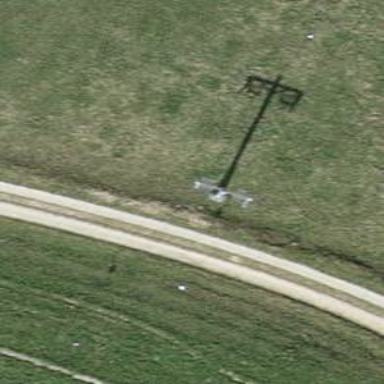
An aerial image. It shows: Pylon for aerialway.